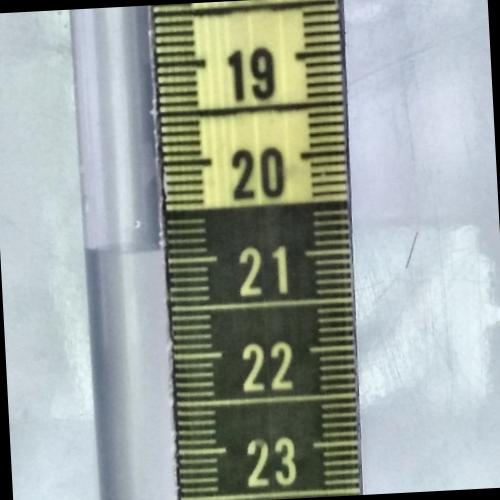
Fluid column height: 20.9 cm